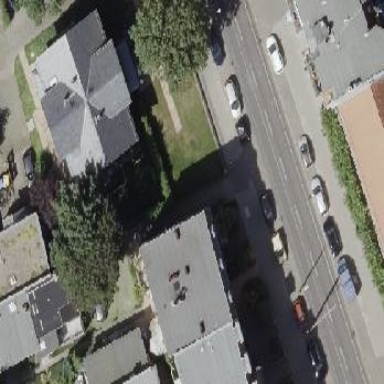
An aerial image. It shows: Saltbox-shaped roof distinguishes these apartments.